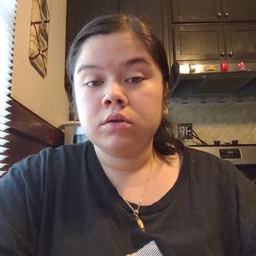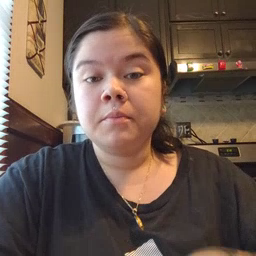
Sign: pig